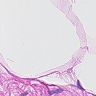
Metastatic tissue present: no